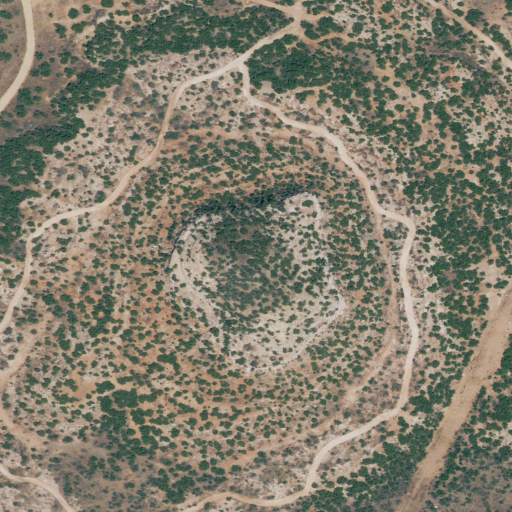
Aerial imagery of mountain in Texas named Buzzard Peak containing shrub and evergreen forest